Question: I'm trying to create a 'round trip' graph using the graphviz. Given the result below, my objective is to have the PINK squares between the NET and the COM (note from the picture below that they are pushed to the right after the NET).
-
the dot code:
'''
digraph {
rankdir = LR;
graph [fontname = "helvetica" ];
node [fontname = "helvetica"];
edge [fontname = "helvetica"];
COM [shape = circle, fillcolor = yellow, style = filled];
NET [shape = circle, fillcolor = yellow, style = filled];
fn1 [shape = BOX, fillcolor = green, style = filled, label = "PORT006"];
clazz1 [shape = BOX, fillcolor = red, style = filled, label = "O"];
ddate1 [shape = BOX, fillcolor = red, style = filled, label = "21-Apr-13"];
status1 [shape = BOX, fillcolor = red, style = filled, label = "OJ3COM6M"];
clazz1exch [shape = BOX, fillcolor = green, style = filled, label = "G"];
ddate1exch [shape = BOX, fillcolor = green, style = filled, label = "13-May-13"];
status1exch [shape = BOX, fillcolor = green, style = filled, label = "GJ3COM6M"];
fn2 [shape = BOX, fillcolor = pink, style = filled, label = "PORT005"];
rbd2 [shape = BOX, fillcolor = pink, style = filled, label = "O"];
ddate2 [shape = BOX, fillcolor = pink, style = filled, label = "29-Apr-13"];
fare2 [shape = BOX, fillcolor = pink, style = filled, label = "OJ3COM6M"];
{ rank=same; clazz1 -> clazz1exch; }
{ rank= same; ddate1 -> ddate1exch; }
{ rank=same; status1 -> status1exch; }
COM -> fn1 -> clazz1exch -> ddate1exch -> status1exch -> NET;
NET -> fn2 -> rbd2 -> ddate2 -> fare2 -> COM;
}
'''

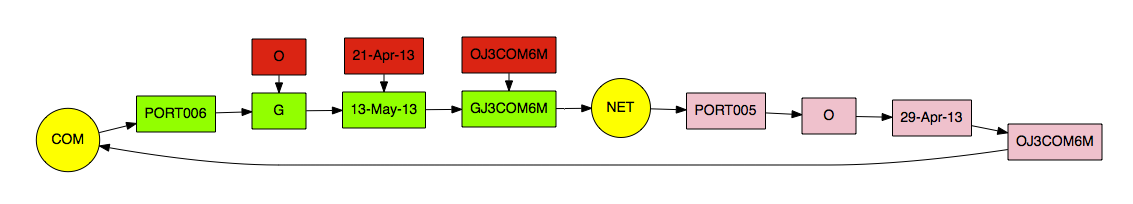
Answer: If you simply reverse the direction of the edges going back ('dir=back') by changing the line
'''
NET -> fn2 -> rbd2 -> ddate2 -> fare2 -> COM;
'''
into
'''
edge[dir=back];
COM -> fare2 -> ddate2 -> rbd2 -> fn2 -> NET;
'''
you should get: